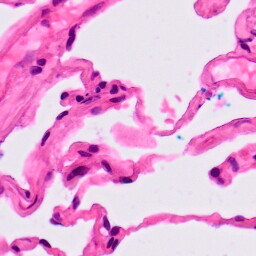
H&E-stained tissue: Lung